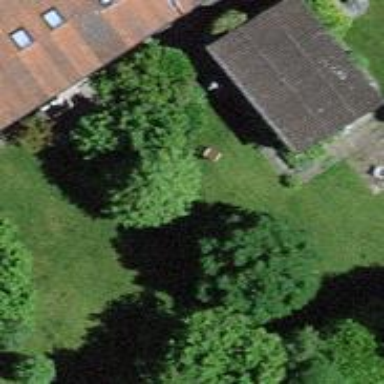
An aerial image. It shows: Shed.